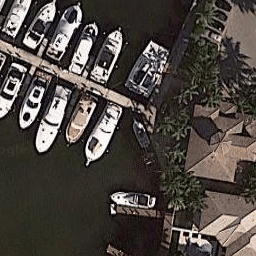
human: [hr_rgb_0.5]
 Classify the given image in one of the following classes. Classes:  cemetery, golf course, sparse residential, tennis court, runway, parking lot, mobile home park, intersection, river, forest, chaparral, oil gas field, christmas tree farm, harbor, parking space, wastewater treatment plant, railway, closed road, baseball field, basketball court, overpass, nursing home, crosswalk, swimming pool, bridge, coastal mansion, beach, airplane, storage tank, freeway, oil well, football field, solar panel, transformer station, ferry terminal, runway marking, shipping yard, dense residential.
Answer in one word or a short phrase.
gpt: harbor